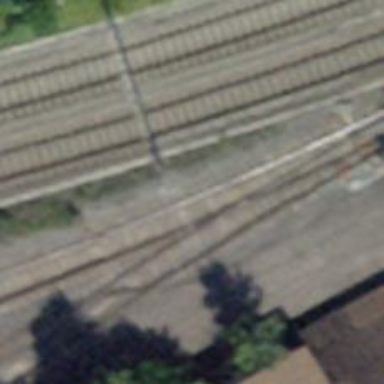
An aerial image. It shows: Railway switch.